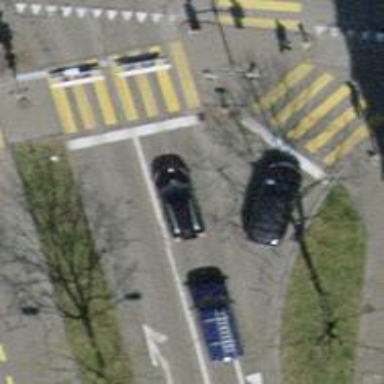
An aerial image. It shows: Road with traffic signals.